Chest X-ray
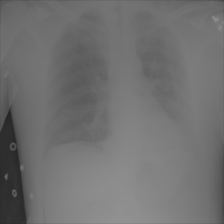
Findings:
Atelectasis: positive
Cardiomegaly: negative
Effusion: negative
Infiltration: positive
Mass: negative
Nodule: negative
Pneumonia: negative
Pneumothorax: positive
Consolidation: negative
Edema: negative
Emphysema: negative
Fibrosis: negative
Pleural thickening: negative
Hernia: negative